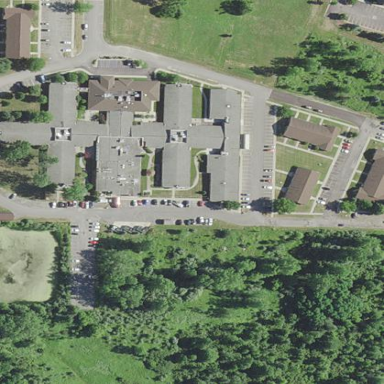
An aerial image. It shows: Nursing home building.